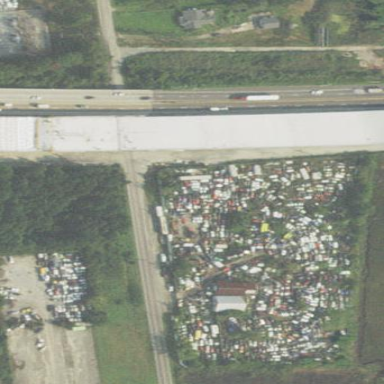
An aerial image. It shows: Industrial area designated as scrap yard.